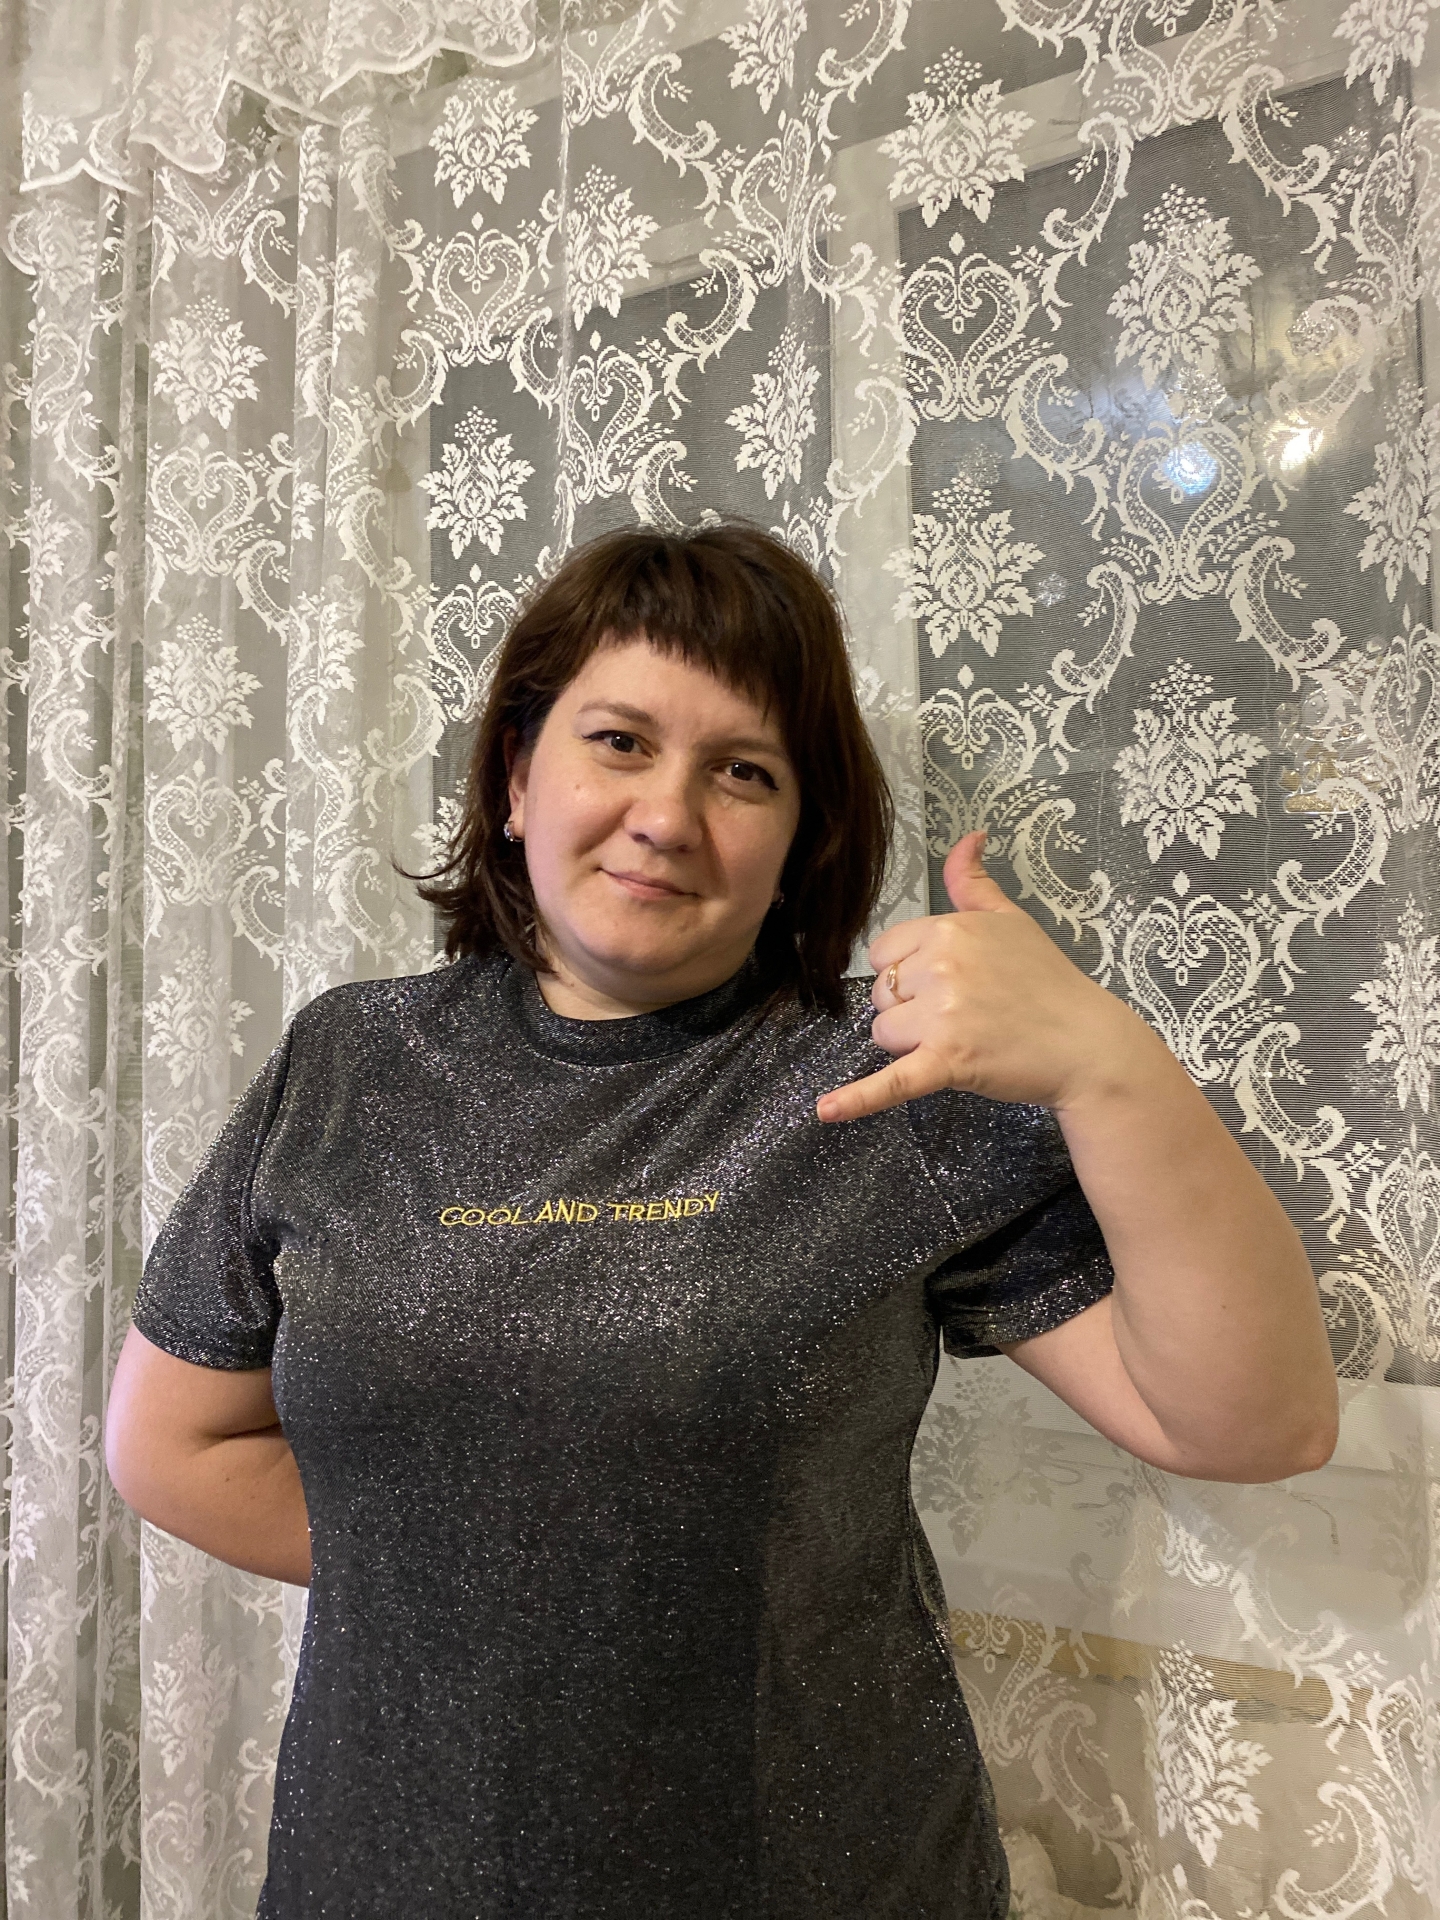
Label: clear